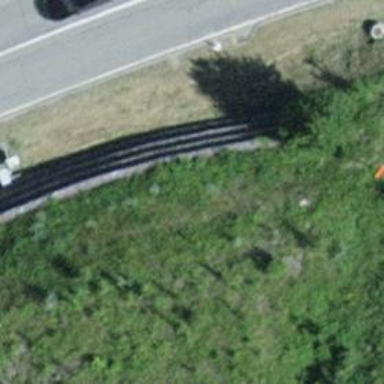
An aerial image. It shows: Retaining wall.